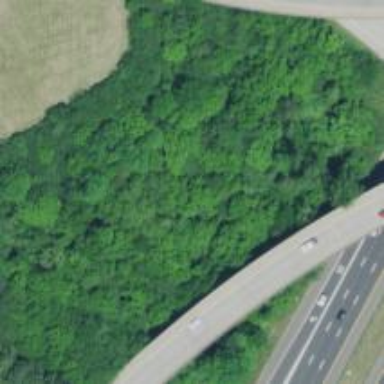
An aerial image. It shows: Semi-evergreen mixed woodland with diverse foliage.